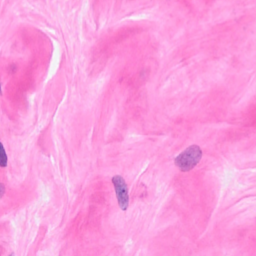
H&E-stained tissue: Breast